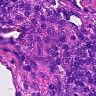
Metastatic tissue present: no